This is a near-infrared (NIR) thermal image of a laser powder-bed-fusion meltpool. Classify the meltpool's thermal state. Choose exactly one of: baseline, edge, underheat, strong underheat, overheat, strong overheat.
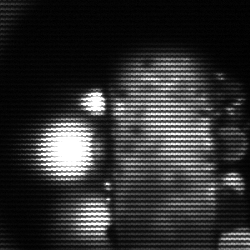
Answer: strong underheat